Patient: sex F, age 44
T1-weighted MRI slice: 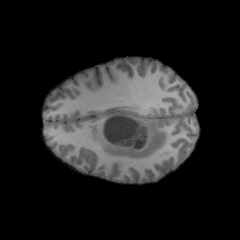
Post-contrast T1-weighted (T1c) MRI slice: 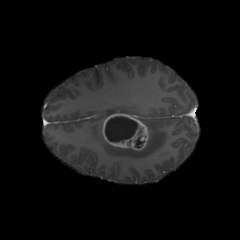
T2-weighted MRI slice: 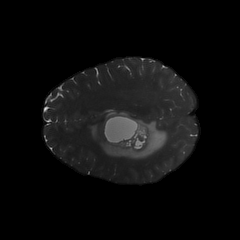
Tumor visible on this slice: yes
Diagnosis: Glioblastoma, IDH-wildtype
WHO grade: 4